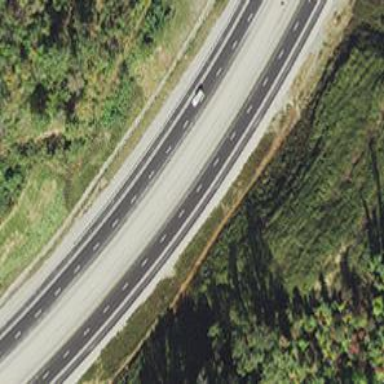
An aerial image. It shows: Motorway.